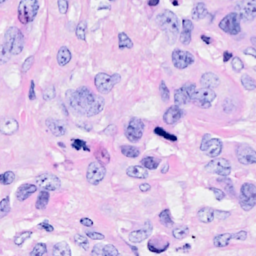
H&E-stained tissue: Breast